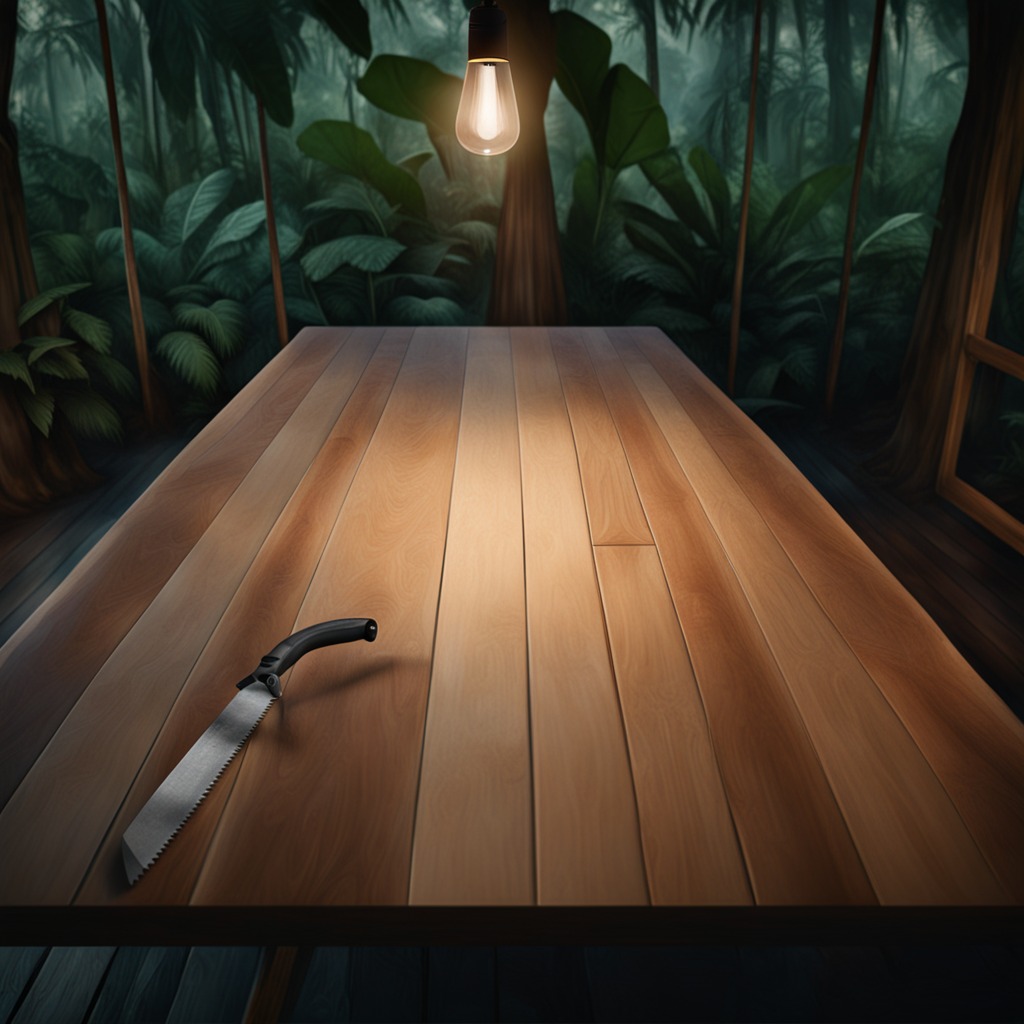
A metal saw is lying on a wooden table inside a jungle field workshop tent at night.